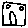
Label: house